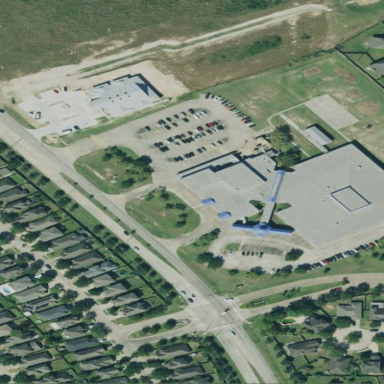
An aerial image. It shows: School building.